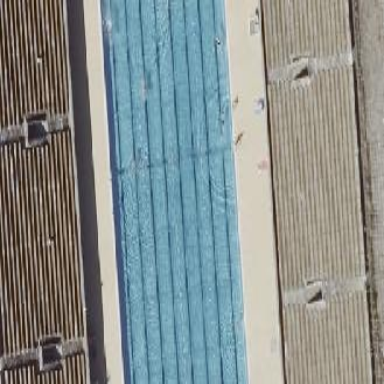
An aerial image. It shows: Swimming pool area designated for leisure and sports activities.